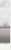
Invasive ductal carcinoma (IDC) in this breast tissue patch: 0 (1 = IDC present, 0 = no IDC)